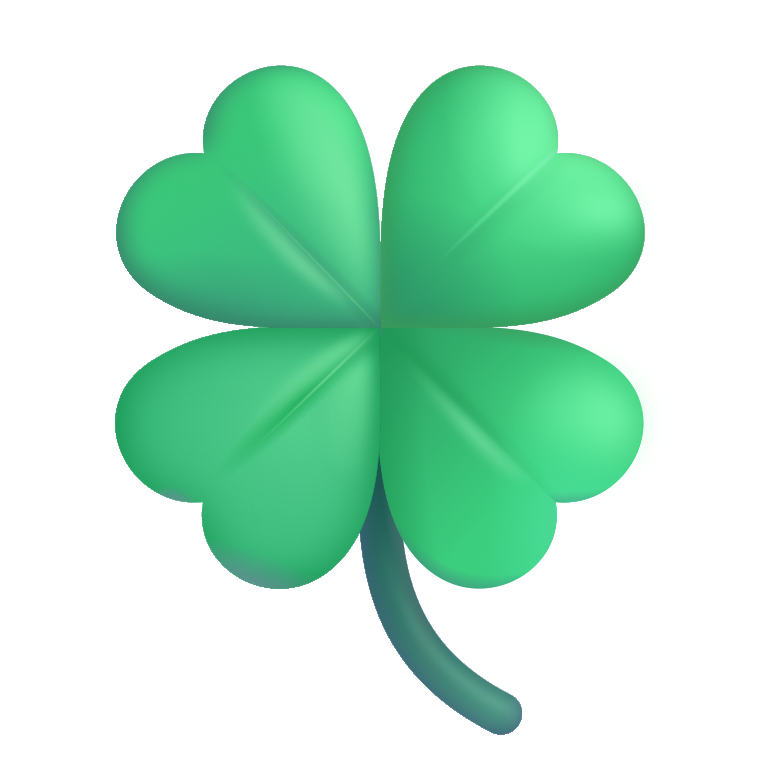
four leaf clover color